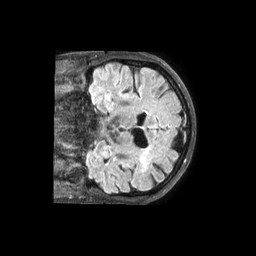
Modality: FLAIR
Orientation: coronal
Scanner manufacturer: philips
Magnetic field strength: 3 T
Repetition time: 4.8 s
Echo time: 0.34 s